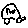
Label: car